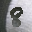
Label: 8